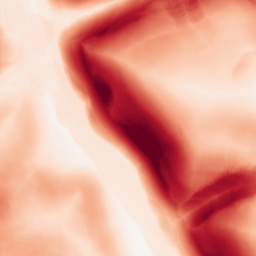
Category: morphological
Decomposition family: morphological_gradient
Decomposition parameters: size: 15
shape: disk
Upsampling method: cubic_catmull_rom
Upsampling parameters: scale: 8
Upsampling scale: 8